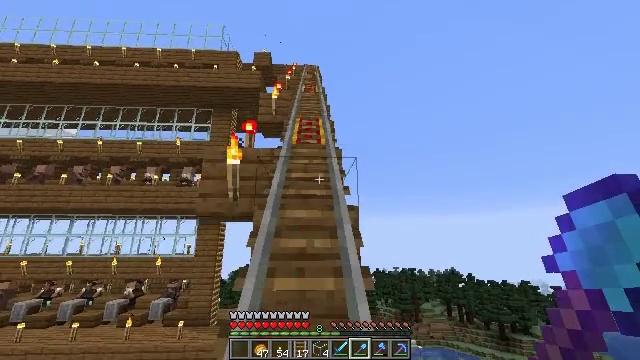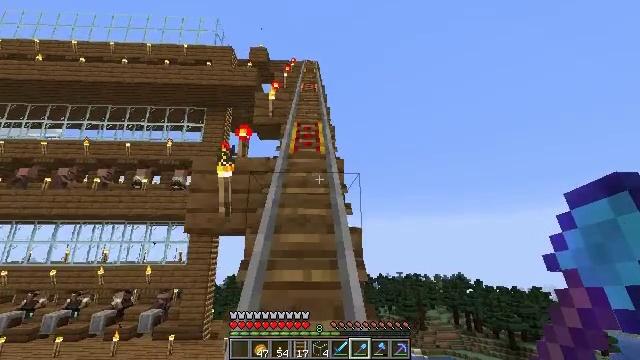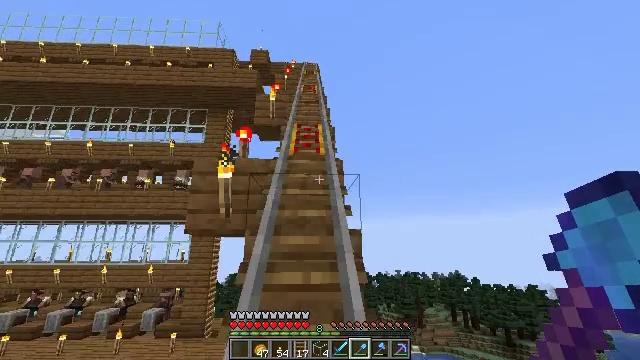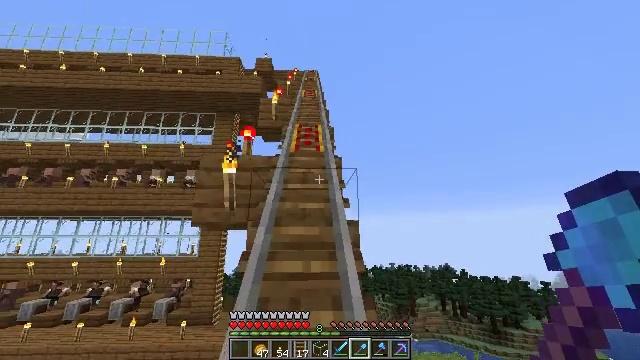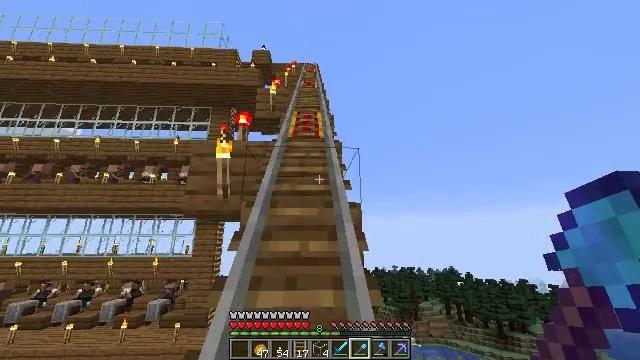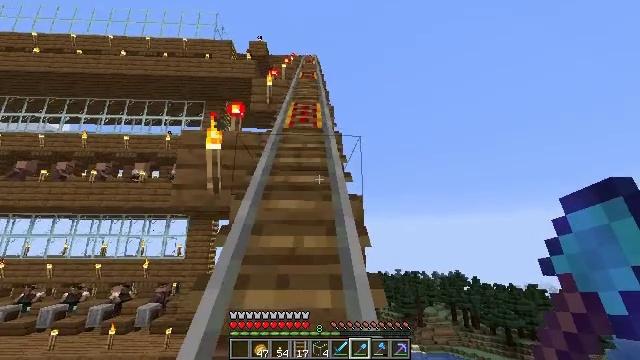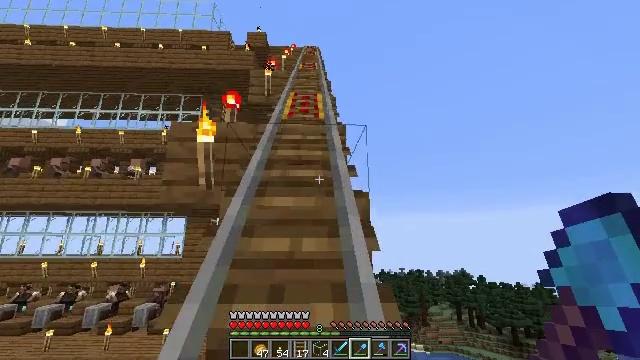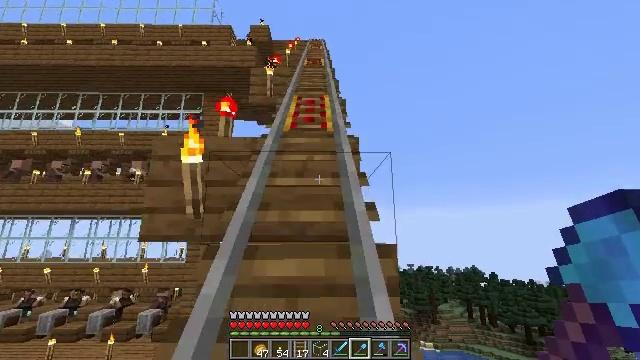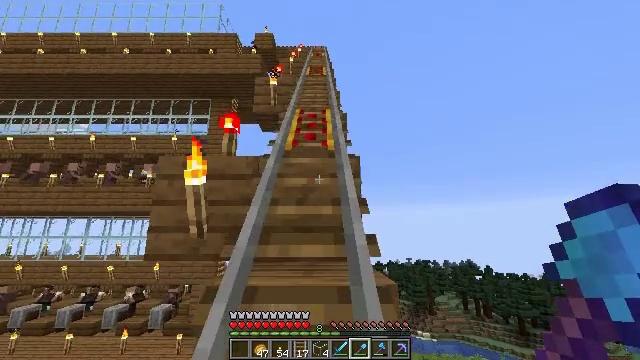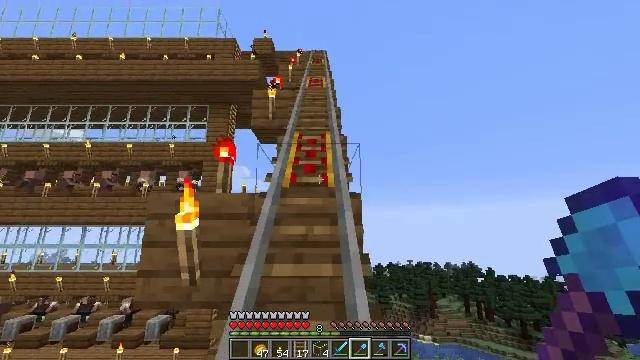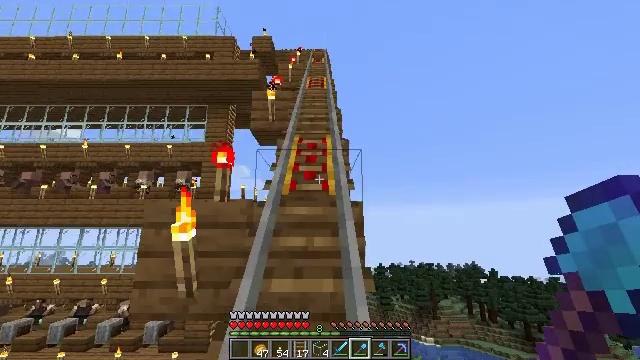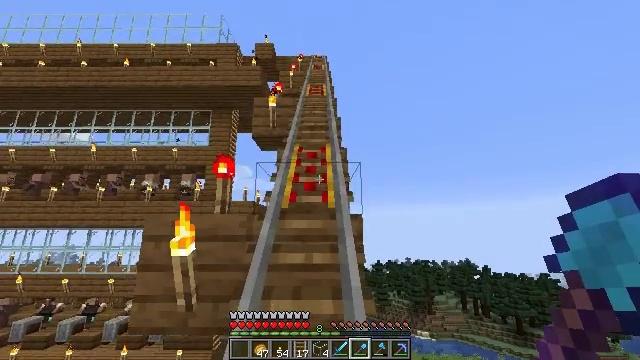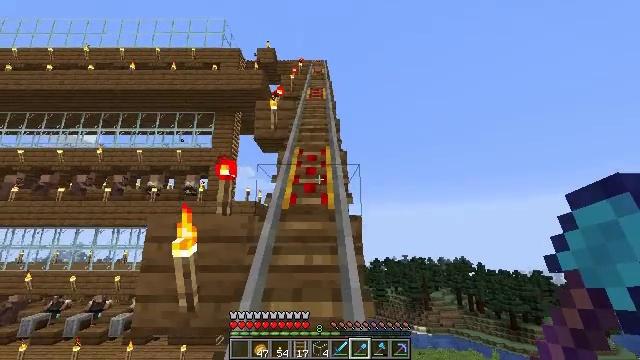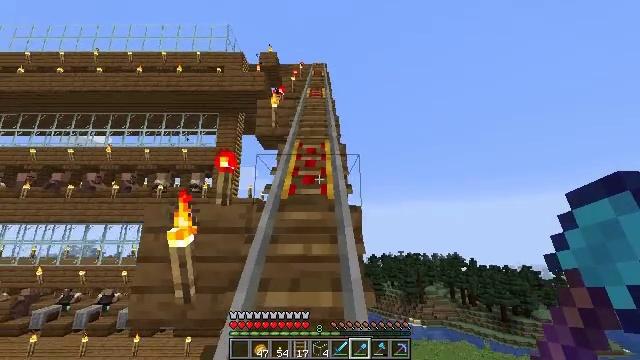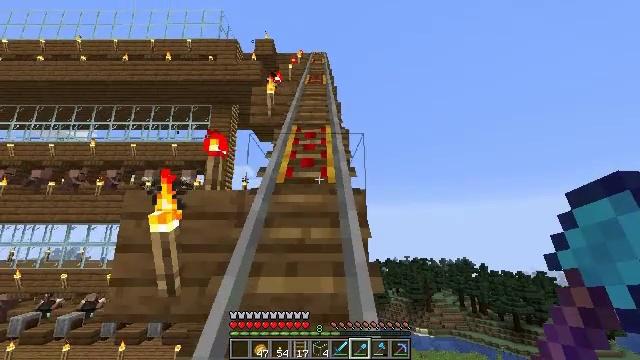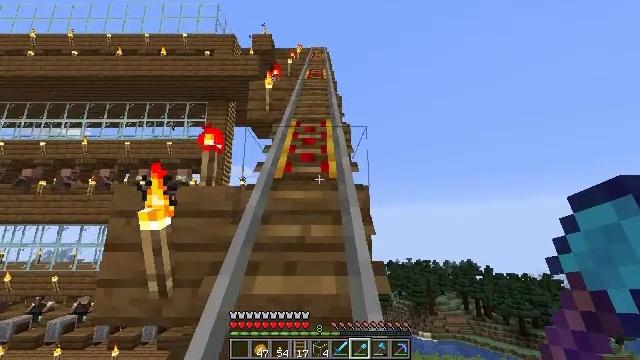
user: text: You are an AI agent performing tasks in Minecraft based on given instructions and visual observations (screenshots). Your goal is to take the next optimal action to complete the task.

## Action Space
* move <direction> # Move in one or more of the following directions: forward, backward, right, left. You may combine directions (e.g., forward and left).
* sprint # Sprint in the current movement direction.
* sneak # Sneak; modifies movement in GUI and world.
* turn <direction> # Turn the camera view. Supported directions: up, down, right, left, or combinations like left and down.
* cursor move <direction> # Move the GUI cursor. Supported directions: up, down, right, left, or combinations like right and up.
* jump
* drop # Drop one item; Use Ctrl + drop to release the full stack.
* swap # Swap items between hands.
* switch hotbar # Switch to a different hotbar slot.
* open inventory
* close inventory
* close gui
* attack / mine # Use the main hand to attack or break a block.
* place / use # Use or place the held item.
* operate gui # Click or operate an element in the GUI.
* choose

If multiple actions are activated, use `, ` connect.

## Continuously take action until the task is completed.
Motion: motion action
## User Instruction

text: Remove a spruce sign from the inventory.
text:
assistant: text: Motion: move forward, jump
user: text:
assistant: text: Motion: move forward, jump
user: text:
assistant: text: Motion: move forward, jump
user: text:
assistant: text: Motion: move forward, jump
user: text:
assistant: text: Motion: move forward, jump
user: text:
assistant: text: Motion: move forward, jump
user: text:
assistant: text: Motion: move forward, sprint, turn left and down, jump
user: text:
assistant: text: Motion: move forward, sprint, jump
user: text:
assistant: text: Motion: move forward, sprint, jump
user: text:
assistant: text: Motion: move forward, sprint, jump
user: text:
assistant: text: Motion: move forward, jump
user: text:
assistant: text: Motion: move forward, jump
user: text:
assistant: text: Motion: move forward, jump
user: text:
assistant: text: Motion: move forward, jump
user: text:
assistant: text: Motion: move forward, jump
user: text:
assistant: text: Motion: move forward, jump
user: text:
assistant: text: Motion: move forward, jump
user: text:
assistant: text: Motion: move forward, sprint, jump
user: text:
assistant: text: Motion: move forward, sprint, jump
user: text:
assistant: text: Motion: move forward, sprint, jump
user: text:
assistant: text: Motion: move forward, sprint, jump
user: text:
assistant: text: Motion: move forward, sprint, jump
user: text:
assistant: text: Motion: move forward, jump
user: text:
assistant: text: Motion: move forward, jump
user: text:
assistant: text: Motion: move forward, jump
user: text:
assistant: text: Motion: move forward, jump
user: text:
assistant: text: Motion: move forward, jump
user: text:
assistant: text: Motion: move forward, sprint, jump
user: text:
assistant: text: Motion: move forward, sprint, jump
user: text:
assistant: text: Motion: move forward, sprint, jump